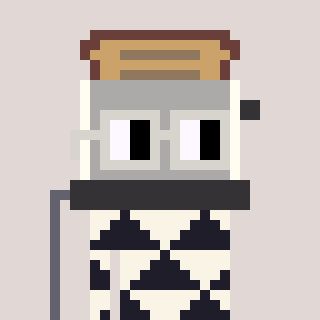
a pixel art character with square light gray glasses, a toaster-shaped head and a grayscale-colored body on a warm background